Question: I have a problem with code I copied directly from socket.io website. I have the server setup and it's running fine. The problem is it's duplicating each event after the first event fired:

I read here: <URL>
That it's because of the events re-registering each time. But nowhere does it actually say how to stop this and fix this.
Since my code is a direct copy off of Socket's site, I'm really baffled as multiple Google searches only come up with vague information and never really a true way to fix it.
This is my basic code:
'''
var util = require('util'),
express = require('express'),
http = require('http').Server(express),
https = require('https').Server(express),
io = require('socket.io')(http),
config = require('./config'),
phash = require('phpass').PasswordHash,
bodyParser = require('body-parser'),
mysql = require('mysql'),
ip = require('ip');
var connection = mysql.createConnection({
host: config.dbhost,
user: config.dbuser,
password: config.dbpass,
database: config.dbname
});
var app = express();
connection.connect(function ( err ) {
if(!err) {
console.log("Database is connected ...
");
} else {
console.log("Error connecting database ...
");
}
});
http.listen(config.port);
app.use(bodyParser.json());
app.use(bodyParser.urlencoded({
extended: true
}));
io.on('connection', function ( socket ) {
socket.on('newboard', function ( data ) {
console.log(data);
connection.query('MYSQL', function ( err, rows, fields ) {
if (!err) {
console.log('The solution is: ', rows);
io.sockets.emit('messageSuccess', { bid: rows.insertId });
} else
console.log('Error while performing Query. '+err);
});
});
socket.on('changeboard', function ( data ) {
console.log(data);
connection.query('MYSQL', function ( err, rows, fields ) {
if (!err) {
console.log('The solution is: ', rows);
io.sockets.emit('messageSuccess', rows);
} else
console.log('Error while performing Query. '+err);
});
});
});
'''
As per request, my client side code:
'''
var socket = io.connect('http://localhost:8080');
socket.emit('newboard', { title: boardTitle, usid: 1 });
socket.on('messageSuccess', function ( data ) {
bid = data.bid;
});
socket.emit('changeboard', { bid: id });
socket.on('messageSuccess', function ( data ) {
console.log(data);
for (i = 0; i < data.length; i++) {
//Code run on local HTML
}
});
'''
As stated, it only does it after the second call to 'newboard' and 'changeboard'. Then it starts doubling up. If I keep going it just keeps doubling up until I have 30 some boards and refresh the page.
Full code for client area can be found here:
<URL>
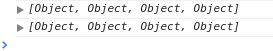
Answer: I'm guessing that this code is in some kind of function that you call more than once:
'''
socket.emit('changeboard', { bid: id });
socket.on('messageSuccess', function ( data ) {
console.log(data);
for (i = 0; i < data.length; i++) {
//Code run on local HTML
}
});
'''
So, each time you call that function, you are installing another duplicate event handler for the 'messageSuccess' message. So, after you've called the function twice, you have two event handlers for that message and you will process it twice.
You cannot repeatedly add message handlers unless you also remove them (because you get duplicate handlers). Message handlers should generally be added once when the socket connection is first created.